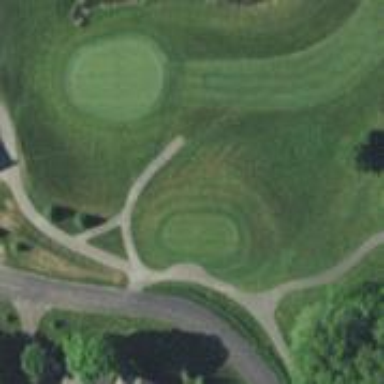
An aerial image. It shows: Service road designated as golf cart path.